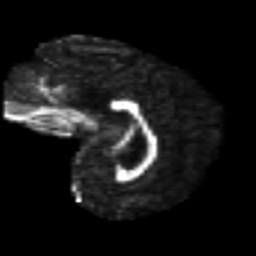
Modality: FA
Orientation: sagittal
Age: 35
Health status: ill
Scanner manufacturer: philips
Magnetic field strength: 3 T
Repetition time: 9 s
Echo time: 0.127 s